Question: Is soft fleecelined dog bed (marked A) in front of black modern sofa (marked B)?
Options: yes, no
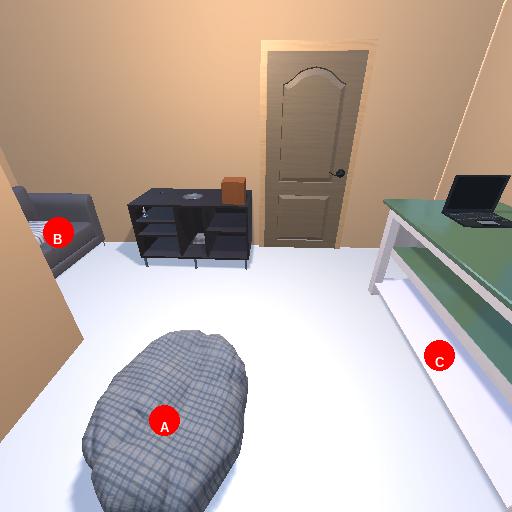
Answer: yes